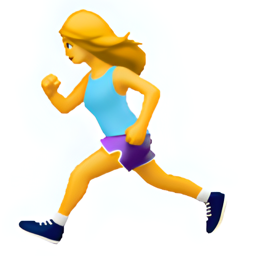
Name: woman running
Emoji: 🏃‍♀️
Group: People & Body
Sub-group: person-activity